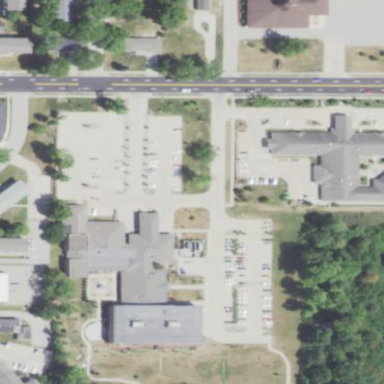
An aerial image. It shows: Healthcare facility.